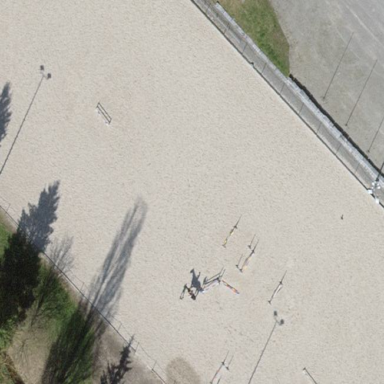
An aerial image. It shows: Equestrian sports pitch with sandy surface for leisure land activities.